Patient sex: F
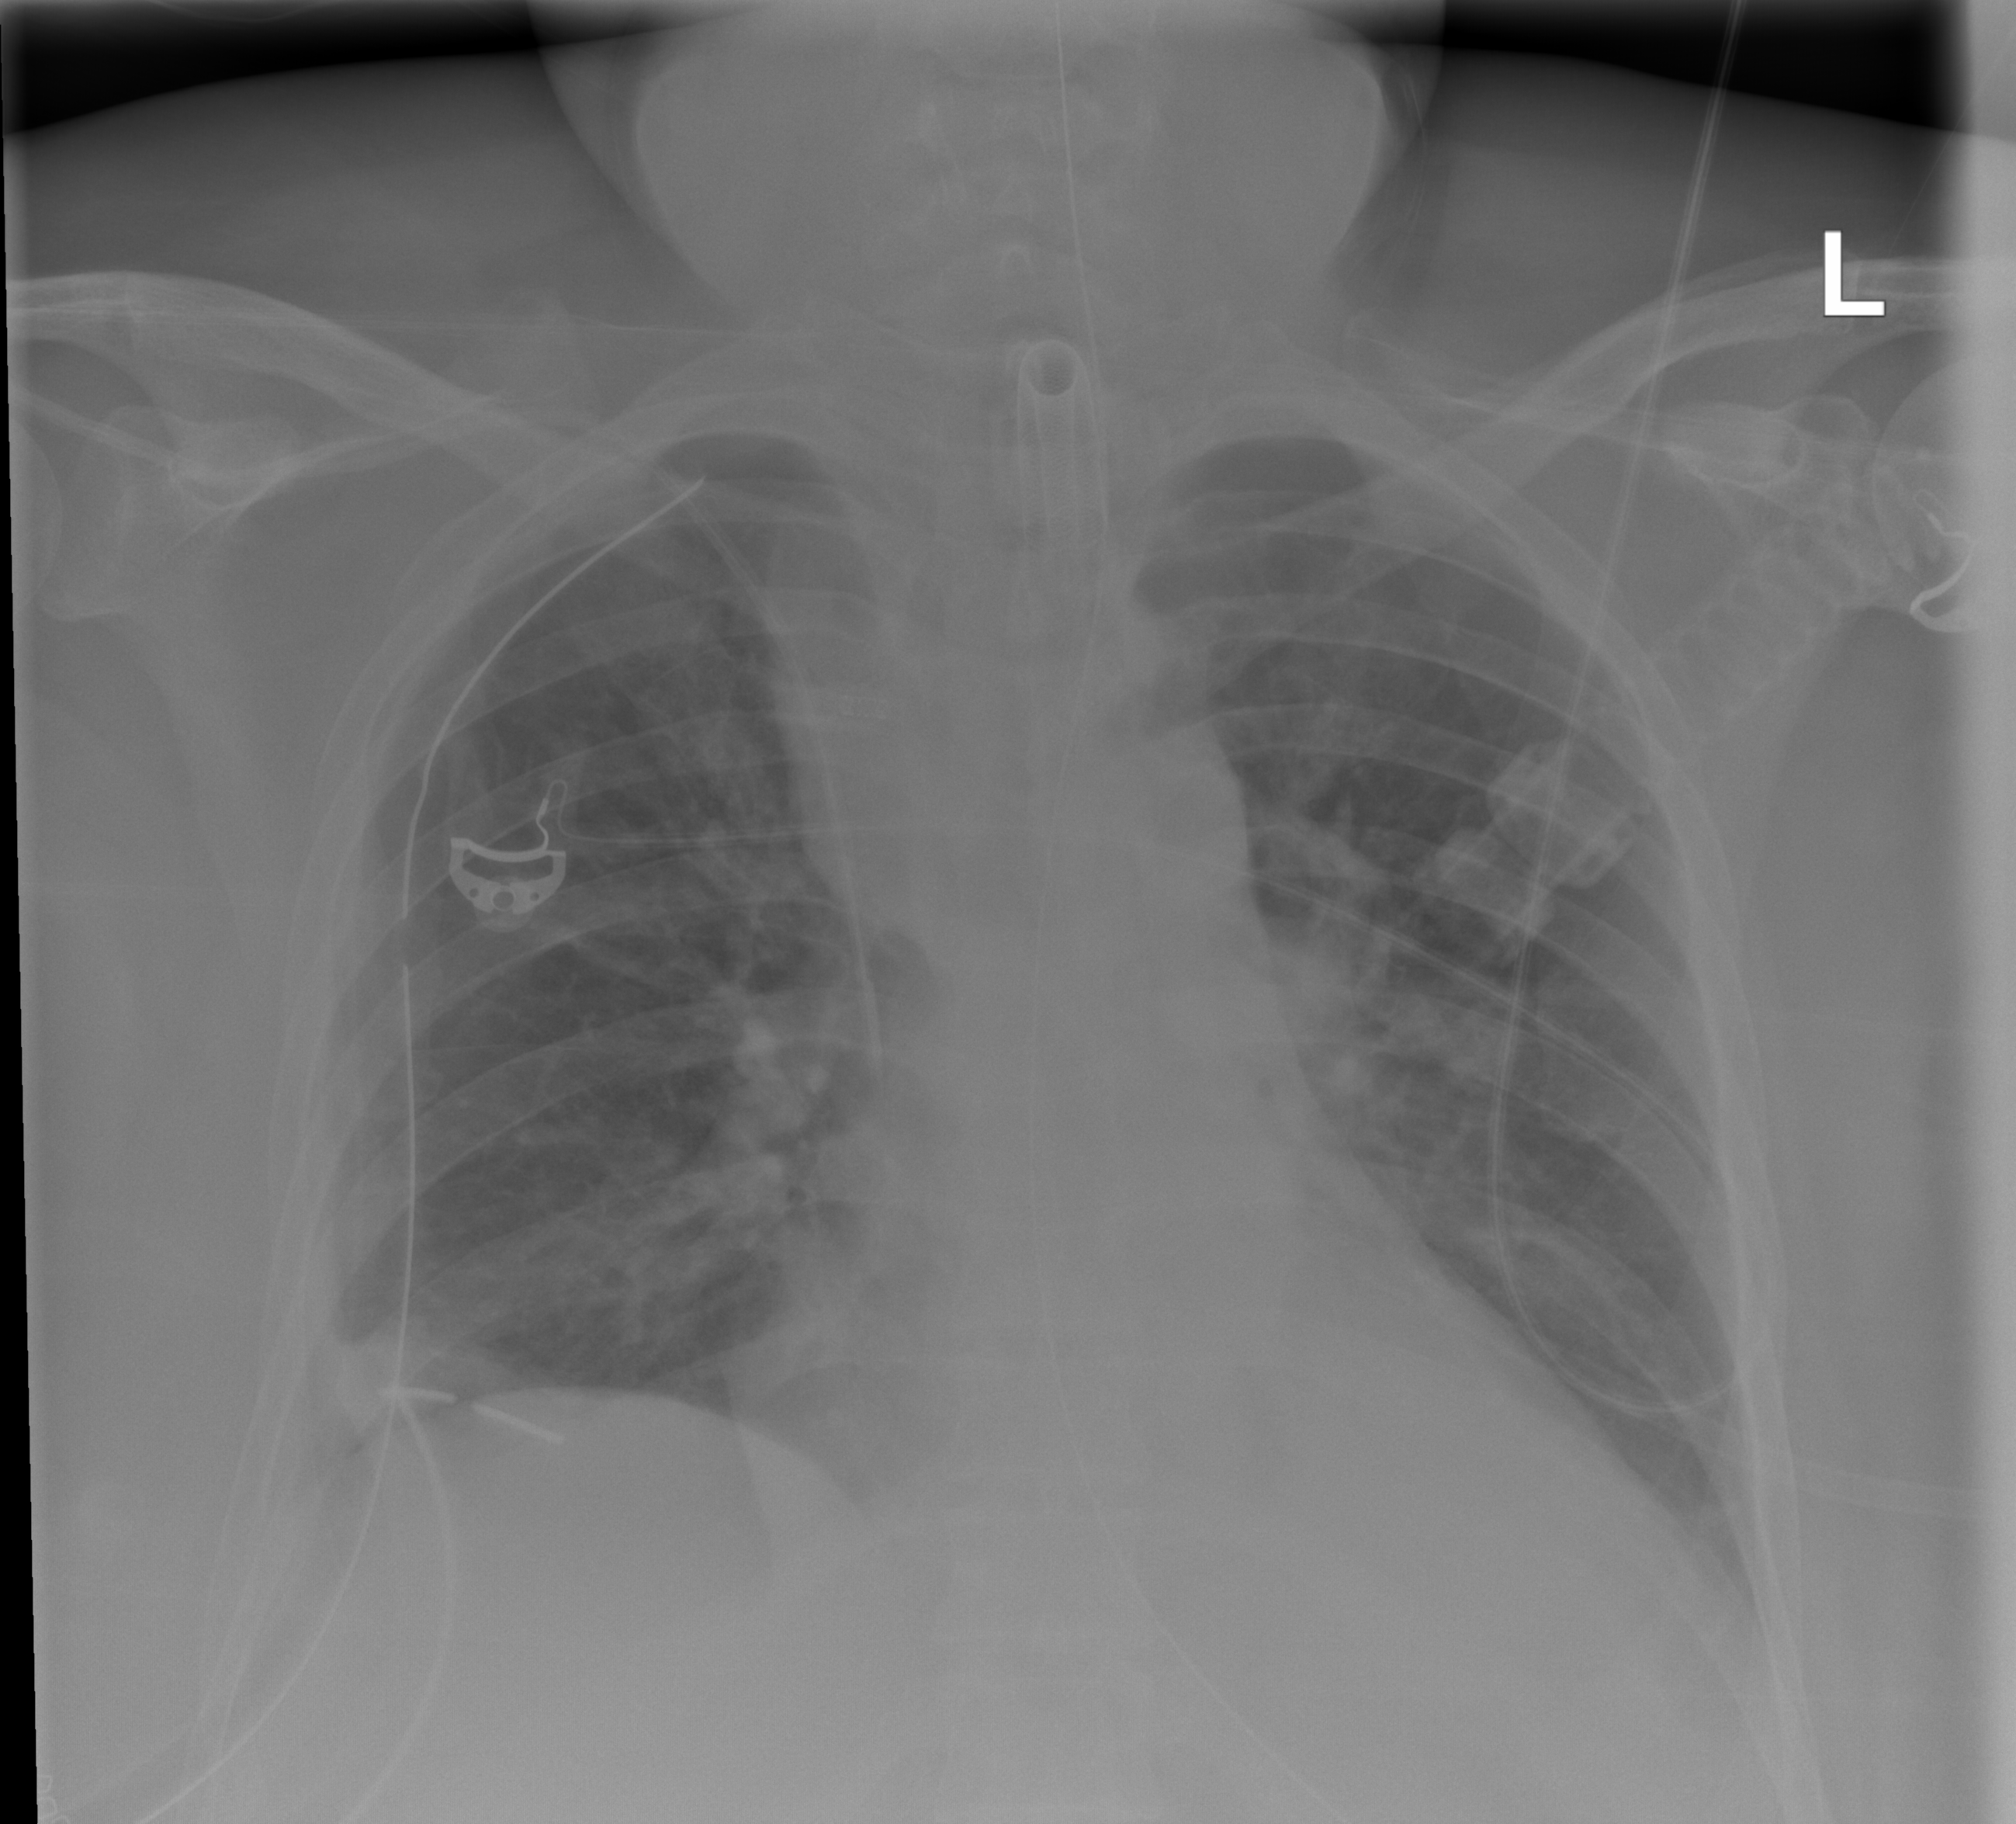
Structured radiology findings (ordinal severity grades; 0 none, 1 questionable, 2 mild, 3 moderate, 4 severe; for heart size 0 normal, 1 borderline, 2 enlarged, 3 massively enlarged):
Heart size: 1
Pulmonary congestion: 2
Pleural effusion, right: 0
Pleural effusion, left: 1
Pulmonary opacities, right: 0
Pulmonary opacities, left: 0
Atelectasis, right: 0
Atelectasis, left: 0